Question: I am trying to target the boxes with the white dots in them. Every black box in this image is a blog post . Initially, I thought of using 'nth-child' but honestly am not sure how to arrange it or what numbers to use. I'm sure jQuery is an option. If anybody out there can help me out, I'd be very grateful. Thank you.

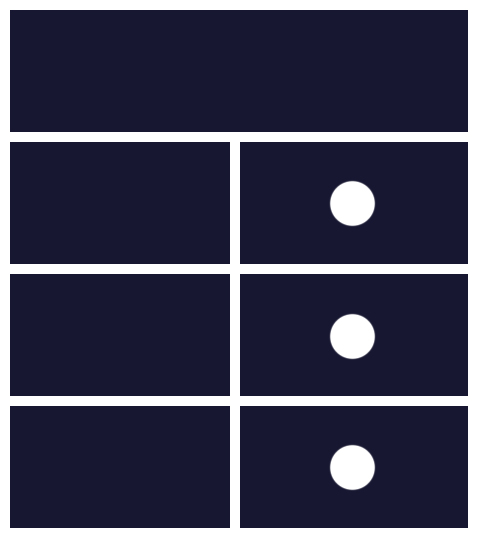
Answer: Pretend the white dot is a blue background, for this example (JQuery):
'''
$('div').not(':first-child').filter(':odd').css('background-color','blue');
'''
Working example: <URL>